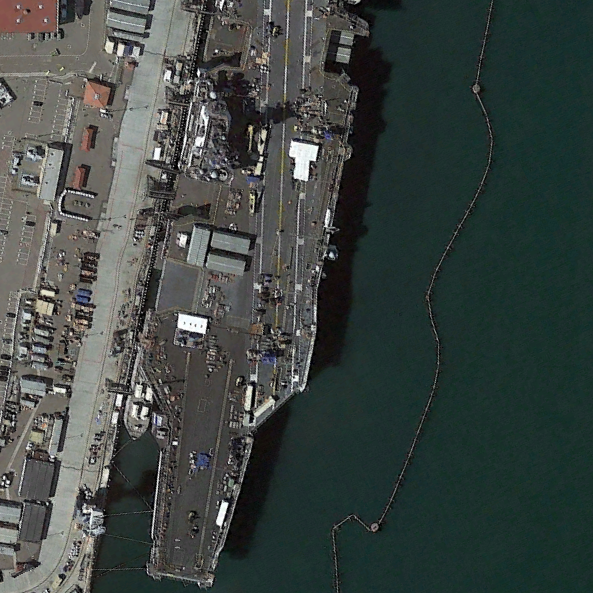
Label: Nimitz-class_aircraft_carrier